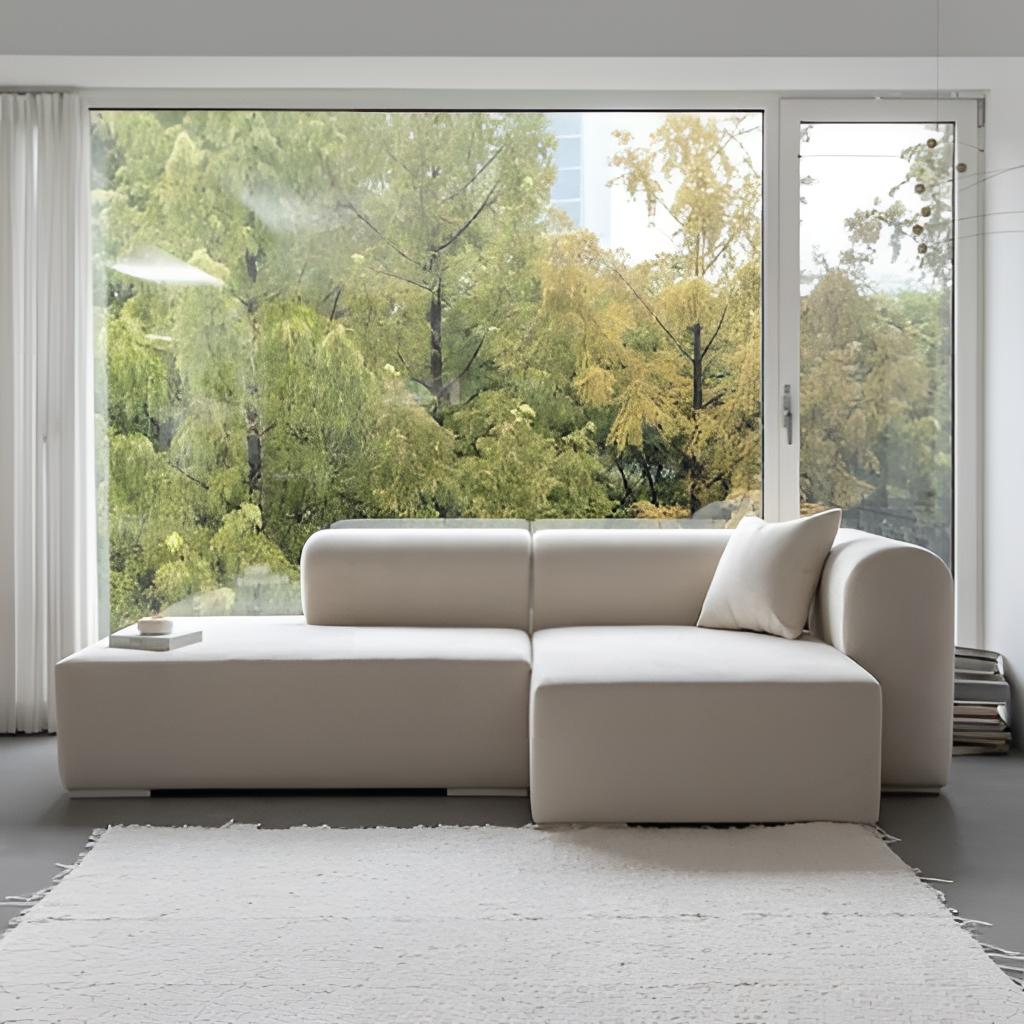
fabric sofa, living room, gray paint wallpaper, with solid pattern, minimalist, gray tile flooring, with smooth pattern